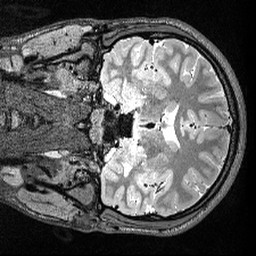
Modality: T2w
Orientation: coronal
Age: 22
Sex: male